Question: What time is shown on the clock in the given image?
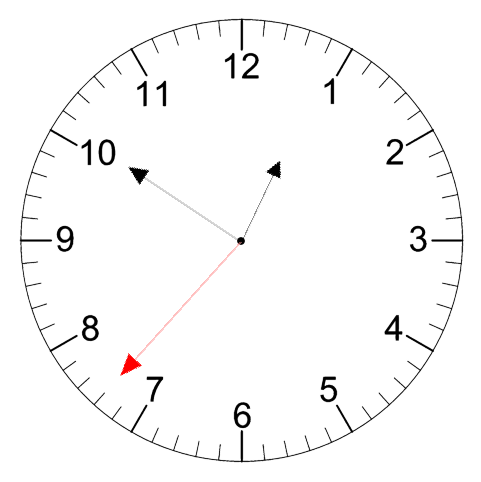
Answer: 12:50:37